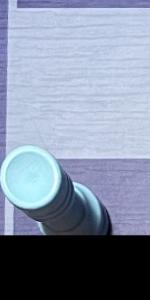
Label: Rook_White